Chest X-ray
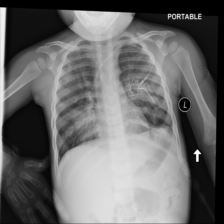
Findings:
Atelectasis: negative
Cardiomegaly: negative
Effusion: negative
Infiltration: negative
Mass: negative
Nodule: negative
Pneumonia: negative
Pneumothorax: negative
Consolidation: positive
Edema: negative
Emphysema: negative
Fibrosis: negative
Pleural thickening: negative
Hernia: negative